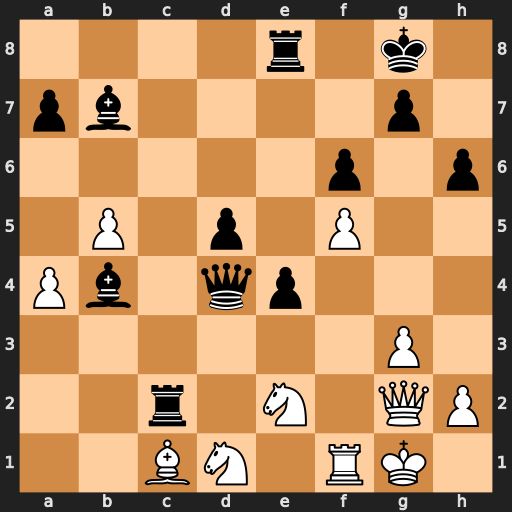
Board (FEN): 4r1k1/pb4p1/5p1p/1P1p1P2/Pb1qp3/6P1/2r1N1QP/2BN1RK1
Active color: w
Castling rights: -
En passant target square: -
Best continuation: Nxd4 Rxg2+ Kxg2